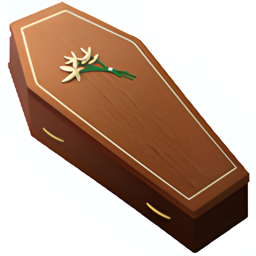
Name: coffin
Emoji: ⚰
Group: Objects
Sub-group: other-object